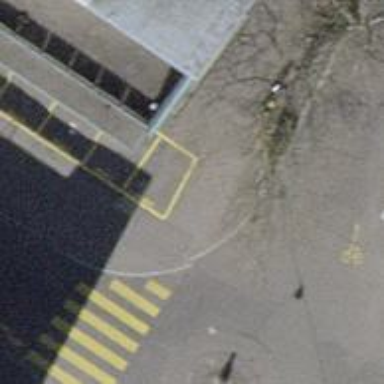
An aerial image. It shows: Bicycle repair station.